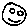
Label: smiley face